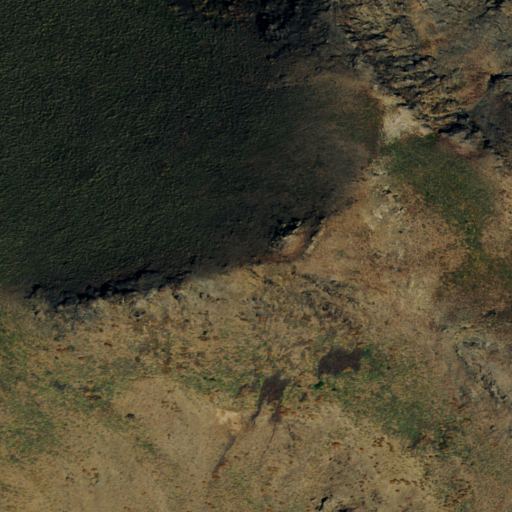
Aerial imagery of mountains in Nevada named Shoshone Range containing evergreen forest and shrub